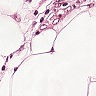
Metastatic tissue present: yes